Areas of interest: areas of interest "Baishatatan"
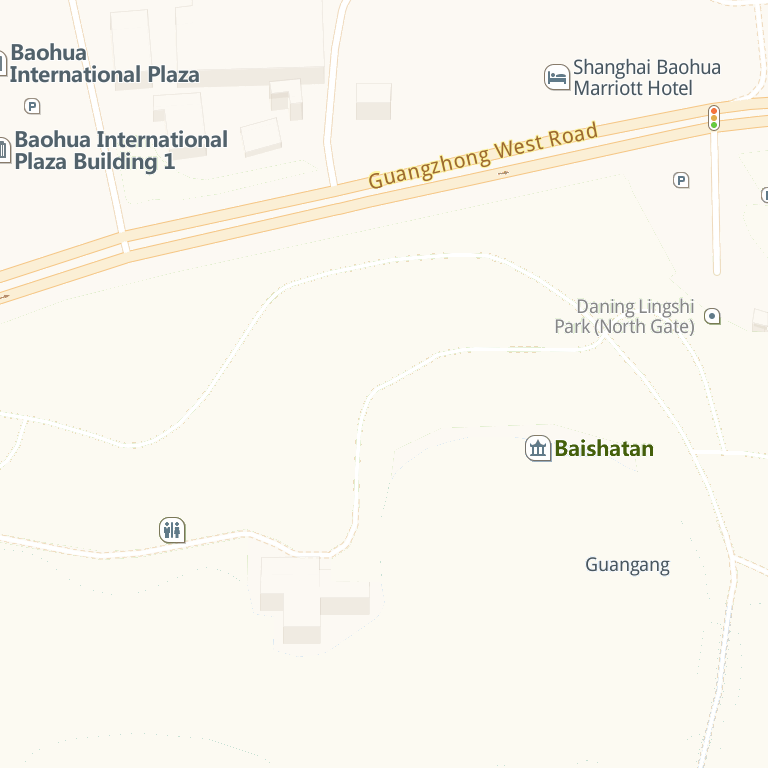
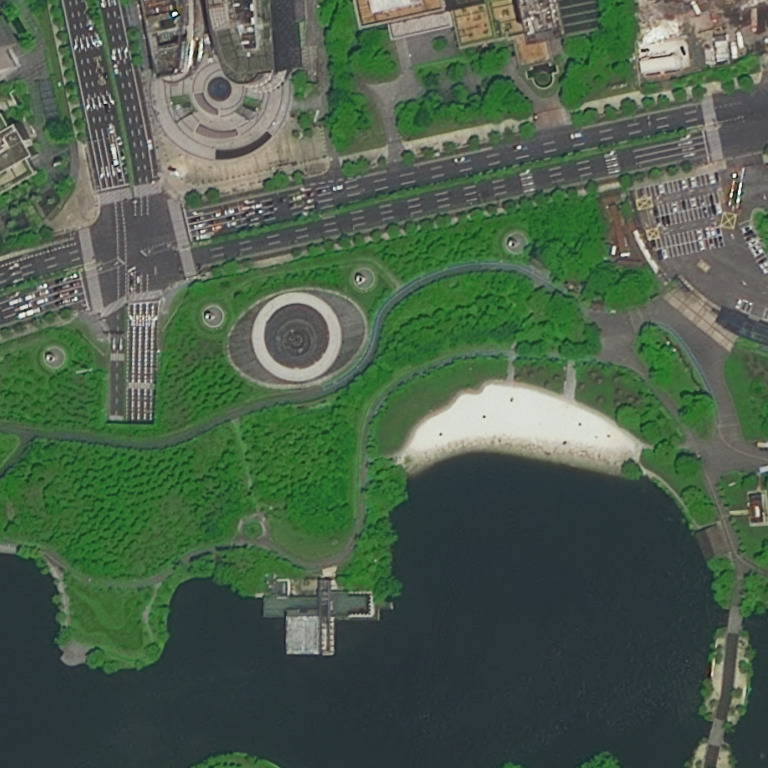